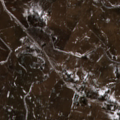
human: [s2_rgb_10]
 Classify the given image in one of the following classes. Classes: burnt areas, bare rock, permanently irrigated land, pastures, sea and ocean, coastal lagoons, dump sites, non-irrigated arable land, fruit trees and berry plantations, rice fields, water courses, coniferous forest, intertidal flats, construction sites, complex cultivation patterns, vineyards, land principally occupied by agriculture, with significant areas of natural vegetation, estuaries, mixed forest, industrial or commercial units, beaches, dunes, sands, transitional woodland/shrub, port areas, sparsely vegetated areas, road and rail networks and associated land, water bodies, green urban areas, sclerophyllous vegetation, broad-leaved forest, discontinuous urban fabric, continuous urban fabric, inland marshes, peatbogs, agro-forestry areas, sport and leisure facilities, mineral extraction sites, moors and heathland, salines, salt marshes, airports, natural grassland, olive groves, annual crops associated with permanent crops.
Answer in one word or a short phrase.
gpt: non-irrigated arable land, pastures, complex cultivation patterns